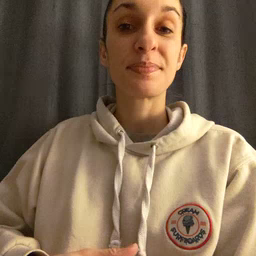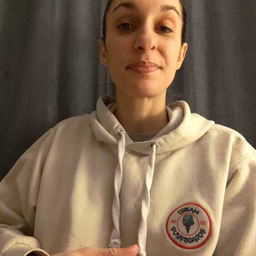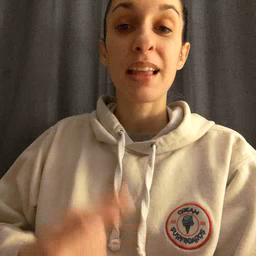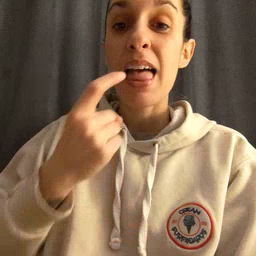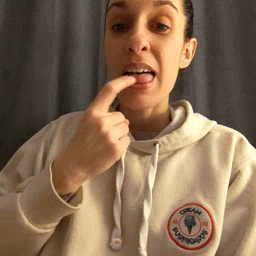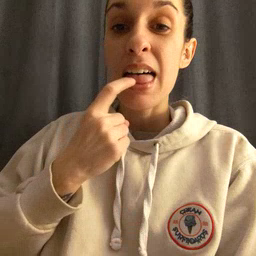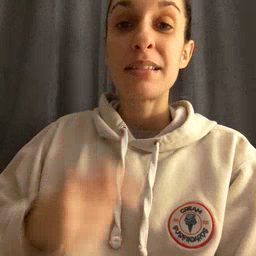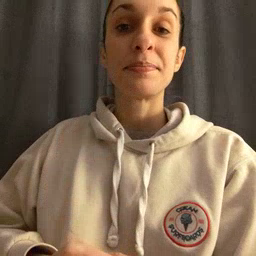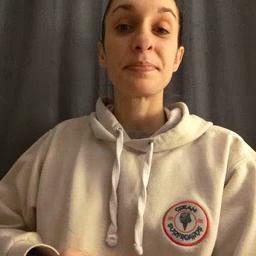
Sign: tongue